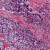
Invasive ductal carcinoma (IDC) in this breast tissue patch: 1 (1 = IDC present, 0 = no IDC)